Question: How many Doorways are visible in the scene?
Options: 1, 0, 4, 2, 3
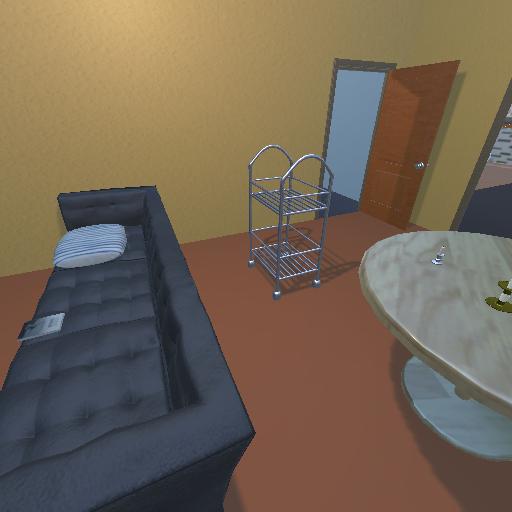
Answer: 1